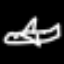
Label: airplane